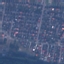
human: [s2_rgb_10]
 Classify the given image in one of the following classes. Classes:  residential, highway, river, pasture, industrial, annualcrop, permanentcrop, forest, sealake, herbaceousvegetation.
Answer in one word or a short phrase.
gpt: Residential